A time-domain waveform of one vibration snapshot from a rolling-element bearing is shown. Diagnose the bearing from this image, choosing from: normal, inner_race, outer_race, ball.
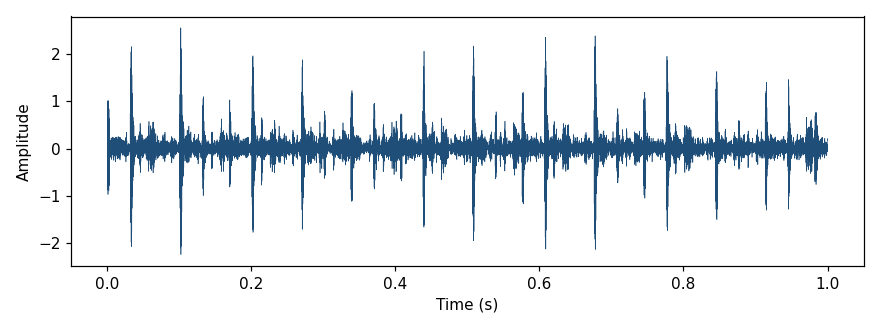
Answer: inner_race